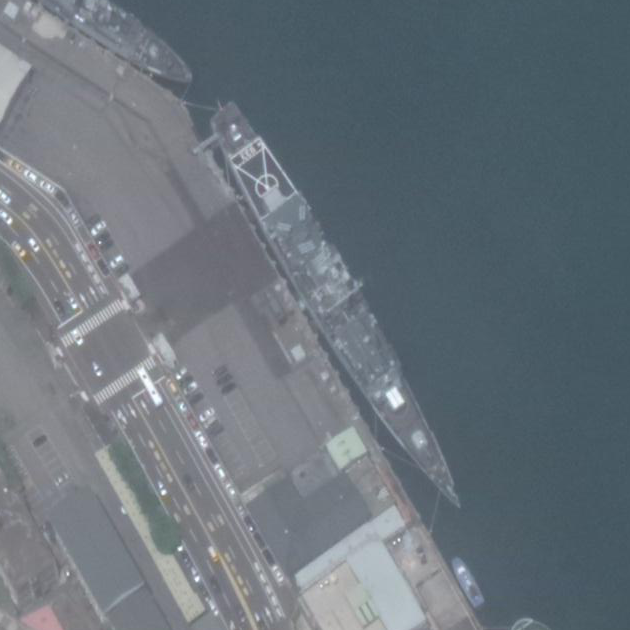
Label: cruiser